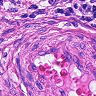
Metastatic tissue present: yes